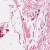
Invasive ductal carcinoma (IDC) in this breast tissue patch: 0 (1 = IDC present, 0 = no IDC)